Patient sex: F
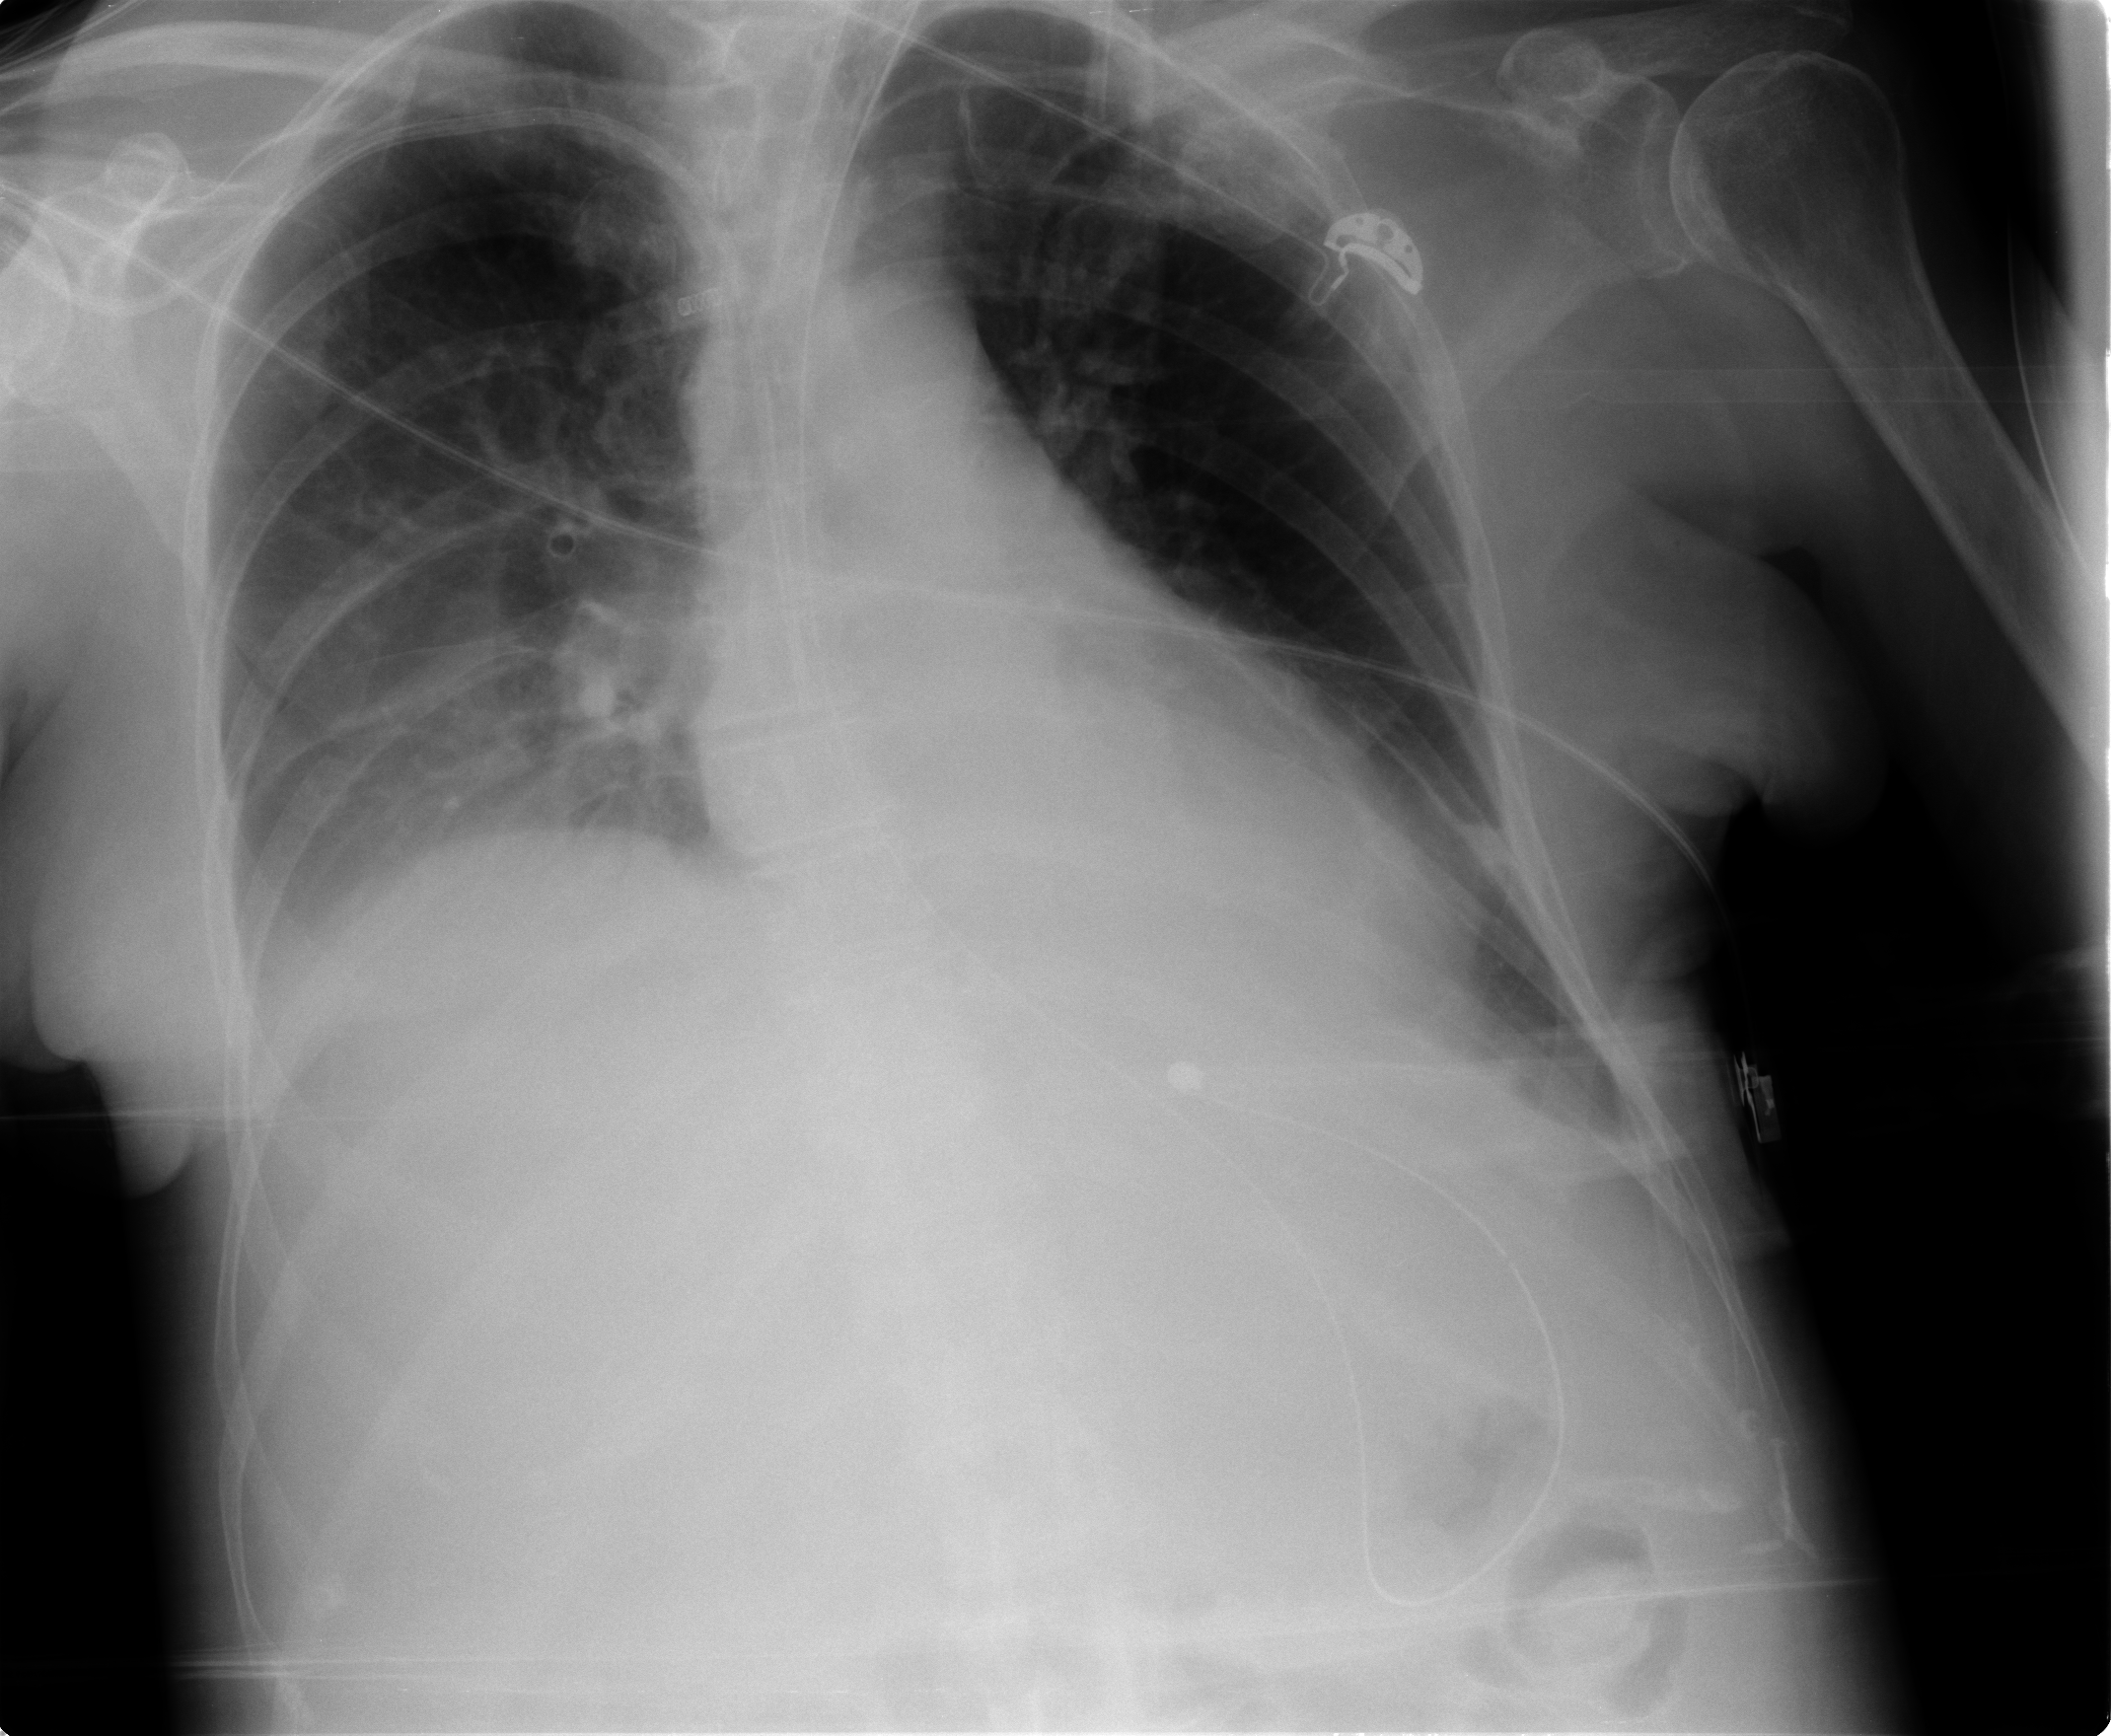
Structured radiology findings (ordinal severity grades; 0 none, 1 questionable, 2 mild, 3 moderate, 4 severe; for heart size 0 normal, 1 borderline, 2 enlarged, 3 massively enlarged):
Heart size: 0
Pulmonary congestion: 2
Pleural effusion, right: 2
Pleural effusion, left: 0
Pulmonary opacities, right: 0
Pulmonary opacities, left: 0
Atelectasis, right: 2
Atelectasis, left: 2